Question: I am currently reading and fallowing along the "<URL>. I first did this locally on my Macbook running Maverick, but I received a warning that Valgrind might not work 100%.
So now I tried it with Vagrant (using VirtualBox) with an Ubuntu 12.04 box. You can check out the exact Vagrantfile (setup) and the exercise files here on my <URL>.
I don't see the line numbers and instead I get something like '0x40052B'.
I compiled the files by doing the fallowing:
'''
$ make clean # Just to be sure
$ make
$ valgrind --track-origins=yes ./ex4
'''
I pasted the result to pastebin <URL>.
I found the fallowing 3 questions on SO that (partly) describes the same problem, but the answer's and there solutions didn't work for me:
- <URL>
What I have tried sofar:
- 'libc6-dbg'- 'gcc''cc'- '--track-origins=yes''valgrind'- '-static''-oO'
So I am not sure where to go from here? I could try and install the latest (instead of v3.7) off 'gcc' manually although that looked rather difficult.
@abligh answer seems to be right. I made this with kaleidoscope:

On the left side you see the result of: 'valgrind --track-origins=yes ./ex4' and on the right side the result of 'valgrind ./ex4'.
I guess I still need to learn allot about 'c' and it's tools.
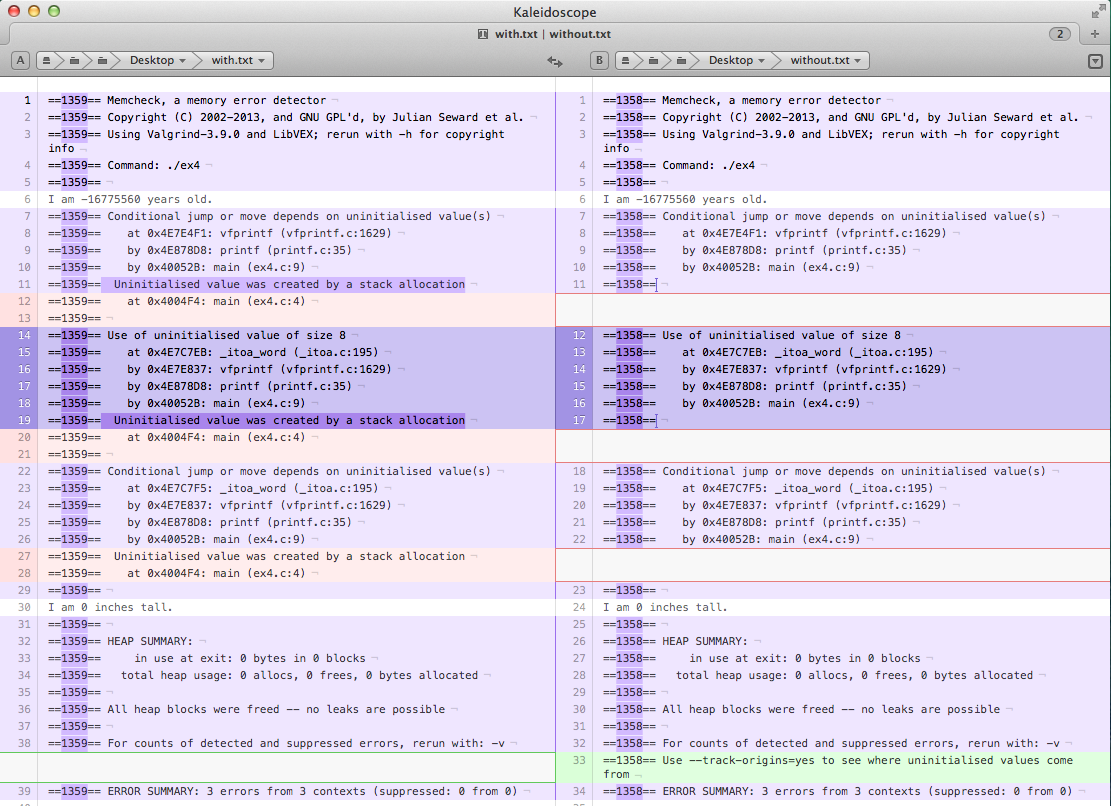
Answer: I think you are just missing them in the output.
Here is some of your output (copied from Pastebin):
'''
==16314== by 0x40052B: main (ex4.c:9)
^^--- LINE NUMBER
==16314== Uninitialised value was created by a stack allocation
==16314== at 0x4004F4: main (ex4.c:4)
^^--- LINE NUMBER
'''
Though I think your invocation is wrong to check memory leaks. I wrote a very simple program to leak one item:
'''
#include <stdio.h>
#include <stdlib.h>
int
main (int argc, char **argv)
{
void *leak;
leak = malloc (1);
printf ("Leaked %p
", leak);
exit (0);
}
'''
and compiled it using your 'Makefile':
'''
gcc -Wall -g test.c -o test
'''
Running your command:
'''
$ valgrind --track-origins=yes ./test
==26506== Memcheck, a memory error detector
==26506== Copyright (C) 2002-2011, and GNU GPL'd, by Julian Seward et al.
==26506== Using Valgrind-3.7.0 and LibVEX; rerun with -h for copyright info
==26506== Command: ./test
==26506==
Leaked 0x51f2040
==26506==
==26506== HEAP SUMMARY:
==26506== in use at exit: 1 bytes in 1 blocks
==26506== total heap usage: 1 allocs, 0 frees, 1 bytes allocated
==26506==
==26506== LEAK SUMMARY:
==26506== definitely lost: 0 bytes in 0 blocks
==26506== indirectly lost: 0 bytes in 0 blocks
==26506== possibly lost: 0 bytes in 0 blocks
==26506== still reachable: 1 bytes in 1 blocks
==26506== suppressed: 0 bytes in 0 blocks
==26506== Rerun with --leak-check=full to see details of leaked memory
==26506==
==26506== For counts of detected and suppressed errors, rerun with: -v
==26506== ERROR SUMMARY: 0 errors from 0 contexts (suppressed: 2 from 2)
'''
But invoking the way I normally invoke it:
'''
$ valgrind --leak-check=full --show-reachable=yes ./test
==26524== Memcheck, a memory error detector
==26524== Copyright (C) 2002-2011, and GNU GPL'd, by Julian Seward et al.
==26524== Using Valgrind-3.7.0 and LibVEX; rerun with -h for copyright info
==26524== Command: ./test
==26524==
Leaked 0x51f2040
==26524==
==26524== HEAP SUMMARY:
==26524== in use at exit: 1 bytes in 1 blocks
==26524== total heap usage: 1 allocs, 0 frees, 1 bytes allocated
==26524==
==26524== 1 bytes in 1 blocks are still reachable in loss record 1 of 1
==26524== at 0x4C2B6CD: malloc (in /usr/lib/valgrind/vgpreload_memcheck-amd64-linux.so)
==26524== by 0x40059C: main (test.c:8)
==26524==
==26524== LEAK SUMMARY:
==26524== definitely lost: 0 bytes in 0 blocks
==26524== indirectly lost: 0 bytes in 0 blocks
==26524== possibly lost: 0 bytes in 0 blocks
==26524== still reachable: 1 bytes in 1 blocks
==26524== suppressed: 0 bytes in 0 blocks
==26524==
==26524== For counts of detected and suppressed errors, rerun with: -v
==26524== ERROR SUMMARY: 0 errors from 0 contexts (suppressed: 2 from 2)
'''
Note the line numbers are again in brackets, e.g.
'''
==26524== by 0x40059C: main (test.c:8)
^^^^^^^^ <- FILENAME AND LINE NUMBER
'''